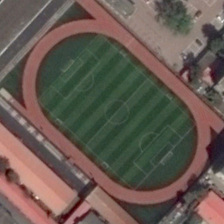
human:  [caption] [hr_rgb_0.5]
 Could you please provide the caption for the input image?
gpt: red roof house next to a playground .

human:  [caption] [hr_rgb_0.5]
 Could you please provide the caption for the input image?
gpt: red roof house next to a playground .

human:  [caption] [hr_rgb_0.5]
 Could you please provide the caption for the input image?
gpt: there are many grey roof houses beside the playground .

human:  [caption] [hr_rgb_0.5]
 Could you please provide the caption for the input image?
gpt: there are many grey roof houses beside the playground .

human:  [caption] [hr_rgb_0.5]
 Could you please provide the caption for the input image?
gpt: red roof house next to a playground .